В 2004 году физики Эрик Бетциг, Уильям Мёрнер и Штефан Хель были удостоены Нобелевской премии за «создание флуоресцентной микроскопии высокого разрешения». Разработанные ими методики позволили на порядок улучшить разрешающую способность современных оптических микроскопов, хотя долгое время считалось, что оптическая микроскопия достигла своего фундаментального предела разрешения (предела Аббе). Данная задача состоит из 3 частей. В Части A вам предлагается вывести выражение предела разрешающей способности по Аббе. В Части B вам нужно будет познакомиться с явлением флуоресценции и показать, как с ее помощью преодолеть предел Аббе. В Части C вы сможете описать метод улучшения разрешения за счет интерференции.
Часть A. Предел Аббе Объектив микроскопа формирует увеличенное действительное изображение образца. Разрешение микроскопа определяется в первую очередь свойствами объектива. При выводе выражения предела Аббе и далее рассмотрите оптическую систему, состоящую из одной тонкой линзы (объектива).  Как показано на рис. 2., тонкая линза диаметром $D$ помещена между двумя средами с разными коэффициентами преломления: $n$ – слева, со стороны образца, и $n'$ – справа, со стороны изображения. Предел разрешения – расстояние $\Delta_0=AB$ между двумя такими точечными источниками $A$ и $B$, что максимум интенсивности изображения $B$ (точка $B'$) совпадает с минимумом интенсивности изображения $A$ (точка $A'$). В вакууме направление на минимум интенсивности изображения $A'$ источника $A$ определяется из уравнений дифракции Фраунгофера на линзе $D\sin\varphi=1.22\lambda$. При вычислениях не забудьте учесть поправки, связанные с присутствием вещества слева и справа от линзы.
Выразите предел разрешения $\Delta_0=AB$ через $\lambda$ (длина волны света в вакууме), $D$, $n$, $n'$ и $\sin{u}$ (угол $u$ отмечен на рис. 2). При выводе пользуйтесь параксиальным приближением.
Часть B. Понятие флуоресценции Флуоресцентные молекулы и вещества способны поглощать фотоны определенной длины волны $\lambda_1$, а затем в течение короткого времени излучать фотоны с большей длиной волны $\lambda_2>\lambda_1$ (см. рис. 3). Вероятность поглощения молекулой фотона в единицу времени пропорциональна интенсивности падающего на нее излучения $I_1$ и равна $\sigma_1I_1$. Энергия в этом процессе уходит во внешнюю среду  Флуоресценция подчиняется законам квантовой механики и может быть упрощенно описана следующей схемой квантовых состояний (рис. 4).  Для начала будем считать, что флуоресцентная молекула имеет $2$ состояния: основное $S$ и возбужденное $S^*$ (переходы в третье $T$ состояние очень редки). При поглощении фотона $\lambda_1$ молекула переходит из $S$ в $S^*$. С вероятностью $1/\tau_{fl}$ в единицу времени молекула в состоянии $S^*$ испускает фотон $\lambda_2$ и возвращается в $S$.
Изначально система находится в вакууме $n=n'=1$. Экспериментатор может наполнить пространство слева или справа от линзы (рис. 2) маслом. Куда нужно добавить масло, чтобы улучшить разрешение? а) со стороны образца; б) со стороны изображения а) со стороны образца; б) со стороны изображения а) со стороны образца; б) со стороны изображения
Пусть на ансамбль из $N_0\gg{1}$, первоначально находящихся в состоянии $S$, начинает падать излучение с интенсивностью $I_1$ и длиной волны $\lambda_1$. Сколько в среднем молекул $N^*$ будет находиться в состоянии $S^*$, когда система достигнет динамического равновесия?
Постройте график зависимости $N^*(I_1)$, получившейся в пункте B1, и получите приближение при малых $I_1$. В дальнейшем используйте приближение, получившееся в пункте B2. Рассмотрим теперь устройство флуоресцентного микроскопа (рис. 5). Излучение длиной волны $\lambda_1$ фокусируется объективом в плоскости образца. Образец, поглотив фотоны $\lambda_1$, излучает фотоны $\lambda_2$. Испущенные фотоны $\lambda_2$ проходят обратно через объектив и формируют изображение. Специальное зеркало, отражающее $\lambda_1$, но прозрачное для $\lambda_2$ используют, чтобы разделить два вида фотонов по длине волны.  Разрешение в флуоресцентной микроскопии определяется распределением интенсивности излучения $\lambda_1$, падающего на образец. Из-за дифракции его интенсивность в плоскости образца распределена по закону \[I_1(y)=I_1(0)\exp\left(-\cfrac{y^2}{\Delta^2_0}\right),\tag{1}\] где $\Delta_0$ – это предел разрешения Аббе, полученный в части A. Рассмотрим явление стимулированного излучения (STED): если на молекулу в состоянии $S^*$ падает фотон $\lambda_3>\lambda_2, \lambda_1$, молекула может вернуться в состояние $S$, испустив фотон $\lambda'_3=\lambda_3$. Вероятность такого перехода в единицу времени равна $\sigma_3I_3$ (рис. 4). Фотоны $\lambda'_3$, испущенные при стимулированном излучении (STED) не участвуют в формировании изображения. На тех участках образца, где такие переходы происходят, уменьшается число молекул в состоянии $S^*$, а значит и число испущенных фотонов $\lambda_2$. Если максимум интенсивности излучения $\lambda_1$ на образце, совпадет с минимумом интенсивности излучения $\lambda_3$ на образце, то это сузит на нём область, где молекулы могут излучить фотоны $\lambda_2$. Размер этой области изначально был ограничен пределом разрешения $\Delta_0$ (см. формулу (1)), так что такое улучшение будет, фактически, преодолением предела Аббе. На практике это можно сделать следующим образом. Пучок излучения $\lambda_3$ пропускают через диафрагму диаметром $d$. В центре этой диафрагмы устанавливают фазовую пластинку некоторого радиуса. Эта пластинка добавляет фазу $\pi$ прошедшим через нее лучам.
При каком радиусе пластинки $r_0$ минимум интенсивности $\lambda_3$ на образце равен нулю? На практике часто применяются фазовые пластинки с более сложным профилем, которые дают распределение интенсивности $\lambda_3$ на образце $$ I_3(y)=I_{3,\text{max}}\cdot{\left(\cfrac{1}{2}-\cfrac{1}{2}\cos\cfrac{\pi y}{\Delta_0}\right)} $$ Такое распределение также имеет характерную ширину $\Delta_0$. Поскольку мы будем говорить о преодолении предела Аббе, то уместно приближение $y\ll{\Delta_0}$.
Преобразуйте формулу выше, используя приближение $y\ll{\Delta_0}$. Существует два метода использования метода STED: cwSTED (continious wave STED, STED с постоянным облучением) и ptgSTED (pulsed time gated STED, STED с импульсными возбуждением и съемкой).
Пусть образец облучается одновременно двумя лазерами $I_1$ (распределение интенсивности (1)), и $I_3$ (распределение интенсивности из пункта B4). Доля $N^*/N_0$ молекул, находящихся в состоянии $S^*$, может быть записана как $$\cfrac{N^*}{N_0}=A\exp\left(-\cfrac{y^2}{\Delta^2_\text{cwSTED}}\right) $$ На практике мощность $I_{3,\text{max}}$ велика, и $\sigma_3I_{3,\text{max}}\gg{\sigma_1I_1(0)}$. Найдите параметры $A$ и $\Delta_\text{cwSTED}$. Обратите внимание, что величина $\Delta_\text{cwSTED}$ – предел разрешения, который определен так же, как раньше определялся предел разрешения Аббе $\Delta_0$.
Нарисуйте на одном графике качественные зависимости $I_1(y)$, $I_3(y)$ и $N^*(y)/N_0$.
Определите, при каком $I_{3,\text{max}}$ достигается десятикратный выигрыш в разрешении, т.е. $\Delta_\text{cwSTED}=\Delta_0/10$.
Пусть теперь образец облучается в течение времени $\tau_1\ll{\tau_{fl}}$ лазером $I_1$ (распределение интенсивности $(1)$), а после этого в течение времени $\tau_3$ лазером $I_3$ (распределение интенсивности из пункта B4). Доля $N^*/N_0$ молекул, находящихся в состоянии $S^*$, может быть записана как $$\cfrac{N^*}{N_0}=A\exp\left(-\cfrac{y^2}{\Delta^2_\text{pgtSTED}}\right) $$ На практике мощность $I_{3,\text{max}}$ велика, и $\sigma_3I_{3,\text{max}}\gg{\sigma_1I_1(0)}$. Найдите параметры $A$ и $\Delta_\text{pgtSTED}$. Кроме состояний $S$ и $S^*$ флуоресцентная молекула имеет также третье состояние $T$. Переход $S^*\to{T}$ имеет характерное время $\tau_{ISC}$, переход $T\to{S}$ имеет характерное время $\tau_{ph}$, причем $\tau_{ph}\gg{\tau_{ISC}\gg{\tau_{fl}}}, 1/(\sigma_1I_1)$. (Считайте, что из состояния $T$ молекула не возвращается в состояние $S$ за время эксперимента.) Пусть на образец в течение времени $\tau_1'$ падает излучение лазера $\lambda_1$ c распределением \[I_1' = I_{1,\text{max}}'\left( \frac{1}{2} - \frac{1}{2} \cos \frac{\pi y}{\Delta_0} \right).\] Затем в течение некоторого времени $\tau_1$ производится возбуждение флуоресценции тем же лазером $\lambda_1$, но с распределением интенсивности (1). Причем, $\tau_{fl} \ll \tau_1 \ll \tau_{ph}$. Здесь, как и ранее, справедливы приближения пунктов B2 и B4.
Часть С. Интерференционная $4\pi$-микроскопия и улучшение аксиального разрешения В части B были рассмотрены методы, позволяющие улучшить разрешение флуоресцентного микроскопа в плоскости образца. Проблема разрешения вдоль оптической оси стоит более остро – оно изначально хуже. Для решения этой проблемы применяется интерференционная микроскопия.  В такой установке два изображение получается двумя объективами, настроенными на одну и ту же плоскость образца. Сигналы, получаемые с помощью объективов, делятся на призмах $50:50$, причем отраженный луч набирает дополнительную фазу $\pi/2$. В оптическом пути также присутствуют две фазовые пластинки $\varphi_a=3\pi/2$, $\varphi_b=3\pi/2$. С помощью этих оптических элементов излучаемый образцом сигнал делится на несколько пучков с различными фазами и интерферирует, собираясь на детекторах $1$, $2$, $3$ и $4$. Будем считать, что в поле зрения есть единственный точечный источник, смещенный от плоскости, на которую настроены объективы, на $z<\lambda$.
Доля $N^*/N_0$ молекул, находящихся в состоянии $S^*$, может быть записана как $$\cfrac{N^*}{N_0}=A\exp\left(-\cfrac{y^2}{\Delta^2_\text{GSD}}\right). $$ Найдите параметры $A$ и $\Delta_\text{GSD}$.
Пусть интенсивности сигналов, собранных каждым из объективов, равны $I_0$. Найдите интенсивности пучков, получаемых в результате интерференции на детекторах 1, 2, 3 и 4.
Нарисуйте графики найденных в C1 зависимостей.
Выразите $z$ через отношения $I_1/I_3$ и $I_2/I_4$, укажите, при каком сдвиге $z\to{z+\Delta{z}}$ эти отношения остаются неизменными?
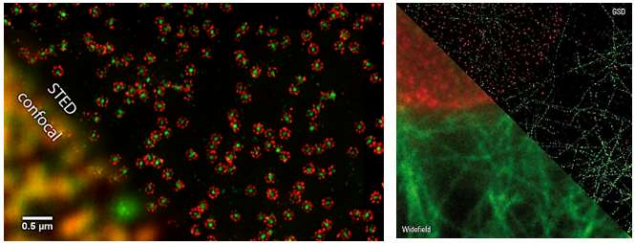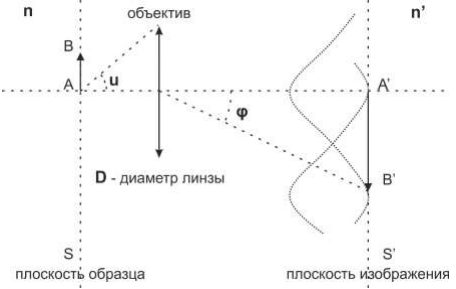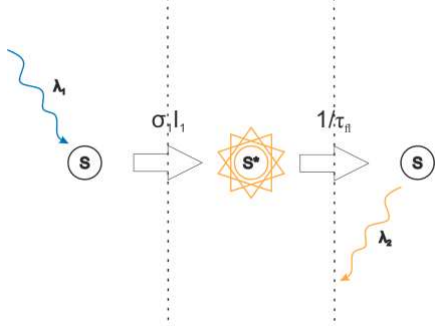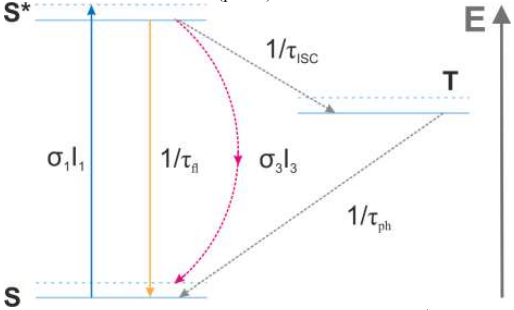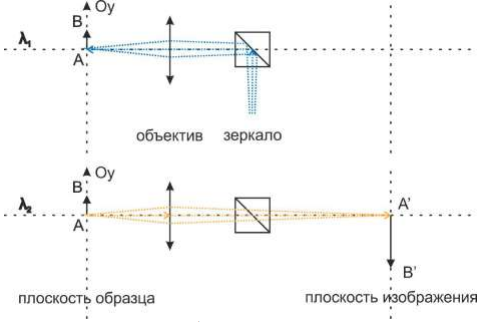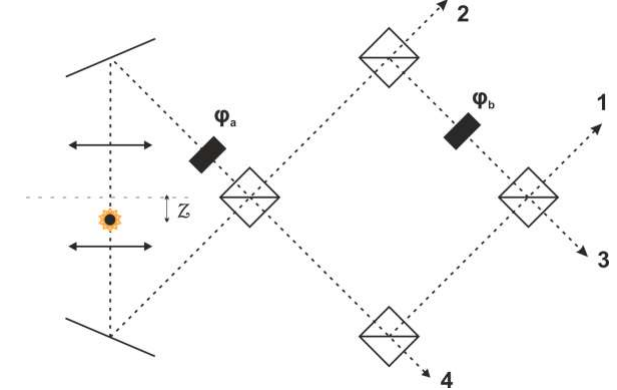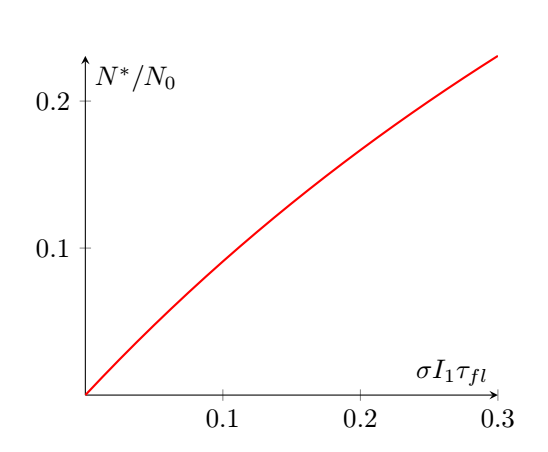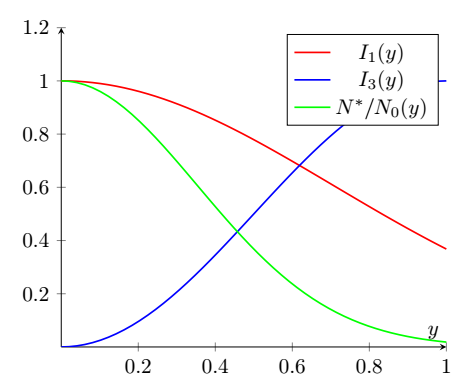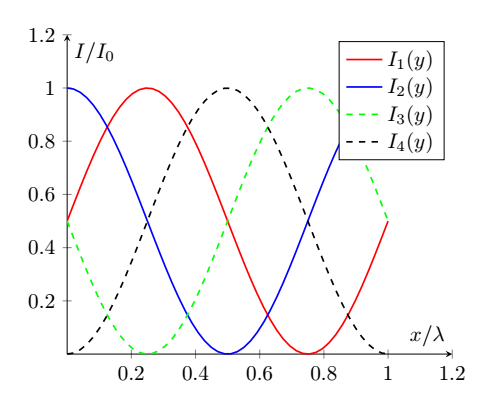
Выразите предел разрешения $\Delta_0=AB$ через $\lambda$ (длина волны света в вакууме), $D$, $n$, $n'$ и $\sin{u}$ (угол $u$ отмечен на рис. 2). При выводе пользуйтесь параксиальным приближением.
Решение: Из-за укорочения длины волны в веществе\[D = 1.22 \sin \phi \frac{\lambda}{n'},\]при этом рассмотрение преломления луча, проходящего через центр линзы дает уравнение\[\frac{AB}{x}=\frac{A'B'}{x'}n'.\]В итоге\[\Delta_0 = AB = \frac{xn'}{x'n}A'B' = 1.22 \frac{\lambda x}{nD} = \frac{0.61 \lambda}{n \sin u}\]
Ответ: \[\Delta_0 = \frac{0.61 \lambda}{n \sin u}\]

Изначально система находится в вакууме $n=n'=1$. Экспериментатор может наполнить пространство слева или справа от линзы (рис. 2) маслом. Куда нужно добавить масло, чтобы улучшить разрешение?  а) со стороны образца; б) со стороны изображения
Решение: На предел разрешения влияет $n$ со стороны образца, поэтому правильный ответ а)
Ответ: а) со стороны образца

Пусть на ансамбль из $N_0\gg{1}$, первоначально находящихся в состоянии $S$, начинает падать излучение с интенсивностью $I_1$ и длиной волны $\lambda_1$. Сколько в среднем молекул $N^*$ будет находиться в состоянии $S^*$, когда система достигнет динамического равновесия?
Решение: Приравняем вероятности переходов:\[ (N_0 - N^*) \sigma_1 I_1 = \frac{N^*}{\tau_{fl}},\]тогда\[N^* = N_0 \frac{\sigma_1 I_1}{\frac{1}{\tau_{fl}} + \sigma_1 I_1}\]
Ответ: \[N^* = N_0 \frac{\sigma_1 I_1}{\frac{1}{\tau_{fl}} + \sigma_1 I_1}\]

Постройте график зависимости $N^*(I_1)$, получившейся в пункте B1, и получите приближение при малых $I_1$.
Решение: В приближении малых $I_1$\[N^* \simeq N_0 \tau_{fl} \sigma I_1\]

При каком радиусе пластинки $r_0$ минимум интенсивности $\lambda_3$ на образце равен нулю?
Решение: Если пренебрегать дифракцией на краях линзы волны после нее синфазно сходятся в точке фокуса, поэтому если площадь пластинки $\pi r_0^2$ будет составлять половину от площади линзы $\pi D^2/4$, то амплитуда волн с фазой отличающихся на $\pi$ совпадает и интенсивность в фокусе окажется равной нулю.
Ответ: \[r_0 = \frac{D}{2\sqrt{2}}\]

Преобразуйте формулу выше, используя приближение $y\ll{\Delta_0}$.
Ответ: \[ I_3(y) \simeq I_{3,\text{max}} \cdot \frac{\pi^2 y^2}{4\Delta_0^2}\]

Пусть образец облучается одновременно двумя лазерами $I_1$ (распределение интенсивности (1)), и $I_3$ (распределение интенсивности из пункта B4). Доля $N^*/N_0$ молекул, находящихся в состоянии $S^*$, может быть записана как $$\cfrac{N^*}{N_0}=A\exp\left(-\cfrac{y^2}{\Delta^2_\text{cwSTED}}\right) $$ На практике мощность $I_{3,\text{max}}$ велика, и $\sigma_3I_{3,\text{max}}\gg{\sigma_1I_1(0)}$. Найдите параметры $A$ и $\Delta_\text{cwSTED}$. Примечание: Используйте приближение $\cfrac{1}{1+x}\approx{1-x}\approx{e^{-x}}{,}x\ll{1}$.

 Условие равновесия:\[ \sigma_1I_1 N^* = (N_0 - N^*) (\sigma_3 I_3 + \tau_{fl}^{-1}). \]Подстановка вида зависимости от $y$ приводит к результату:\[ N^* = N_0 \frac{\sigma_1 I_1(0) e^{-y^2/\Delta_0^2}}{\sigma_1 I_1(0) e^{-y^2/\Delta_0^2} + \sigma_3 I_{3,\text{max}}\frac{1}{2} \left(1 - \cos \frac{\pi y}{\Delta_0} \right) + \tau_{fl}^{-1}} \simeq N_0 \tau_{fl} \sigma_1 I_1(0)  e^{-\frac{y^2}{\Delta_0^2} \left( 1+ \frac{\pi^2}{4} \tau_{fl} \sigma_3 I_{3,\text{max}} \right)}\]

Ответ:

 \[ A= \tau_{fl} \sigma_1 I_1(0) \]\[\Delta_\text{cwSTED} = \frac{\Delta_0}{\sqrt{1+ \frac{\pi^2}{4} \tau_{fl} \sigma_3 I_{3,\text{max}}}}\]
Решение: Условие равновесия:\[ \sigma_1I_1 N^* = (N_0 - N^*) (\sigma_3 I_3 + \tau_{fl}^{-1}). \]Подстановка вида зависимости от $y$ приводит к результату:\[ N^* = N_0 \frac{\sigma_1 I_1(0) e^{-y^2/\Delta_0^2}}{\sigma_1 I_1(0) e^{-y^2/\Delta_0^2} + \sigma_3 I_{3,\text{max}}\frac{1}{2} \left(1 - \cos \frac{\pi y}{\Delta_0} \right) + \tau_{fl}^{-1}} \simeq N_0 \tau_{fl} \sigma_1 I_1(0) e^{-\frac{y^2}{\Delta_0^2} \left( 1+ \frac{\pi^2}{4} \tau_{fl} \sigma_3 I_{3,\text{max}} \right)}\]
Ответ: \[ A= \tau_{fl} \sigma_1 I_1(0) \]\[\Delta_\text{cwSTED} = \frac{\Delta_0}{\sqrt{1+ \frac{\pi^2}{4} \tau_{fl} \sigma_3 I_{3,\text{max}}}}\]

Нарисуйте на одном графике качественные зависимости $I_1(y)$, $I_3(y)$ и $N^*(y)/N_0$.

Определите, при каком $I_{3,\text{max}}$ достигается десятикратный выигрыш в разрешении, т.е. $\Delta_\text{cwSTED}=\Delta_0/10$.
Ответ: \[I_{3,\text{max}}=\frac{396}{\pi^2 \tau_{fl} \sigma_3 }\]

Пусть теперь образец облучается в течение времени $\tau_1\ll{\tau_{fl}}$ лазером $I_1$ (распределение интенсивности $(1)$), а после этого в течение времени $\tau_3$ лазером $I_3$ (распределение интенсивности из пункта B4). Доля $N^*/N_0$ молекул, находящихся в состоянии $S^*$, может быть записана как  $$\cfrac{N^*}{N_0}=A\exp\left(-\cfrac{y^2}{\Delta^2_\text{pgtSTED}}\right)  $$  На практике мощность $I_{3,\text{max}}$ велика, и $\sigma_3I_{3,\text{max}}\gg{\sigma_1I_1(0)}$. Найдите параметры $A$ и $\Delta_\text{pgtSTED}$.
Решение: После включения импульса $\lambda_1$ количество молекул в возбужденном состоянии равно $N_1(y)=N_0 \sigma_1 \tau_1 I_1(y)$. После включения импульса $\lambda_3$ их количество уменьшится до\[ N^*(y) = N_1(y) e^{-\sigma_3 I_3(y) \tau_3}.\]Подстановка приводит к результату\[ N^*(y) = N_0 \sigma_1 \tau_1 I_1(0) e^{-\frac{y^2}{\Delta_0^2}\left[ 1 + \frac{\pi^2 }{4} \sigma_3 \tau_3 I_{3,\text{max}} \right]}\]
Ответ: \[A=\tau_1\sigma_1I_1(0)\]\[ \Delta_\text{pgtSTED}=\frac{\Delta_0}{\sqrt{1+\frac{\pi^2}{4} \tau_3 \sigma_3 I_{3,\text{max}}}}\]

Доля $N^*/N_0$ молекул, находящихся в состоянии $S^*$, может быть записана как  $$\cfrac{N^*}{N_0}=A\exp\left(-\cfrac{y^2}{\Delta^2_\text{GSD}}\right).  $$  Найдите параметры $A$ и $\Delta_\text{GSD}$.
Решение: Время $\tau_{ISC} \gg \tau_{fl}, 1/(\sigma_1 I_1)$ поэтому можно считать, что переход $S^* \to T$ является «возмущением» равновесного состояния $S$ и $S^*$. В каждый момент времени равновесие между количеством молекул $N$ в состоянии $S$ и количеством молекул $N^*$ в состоянии $S^*$ задается соотношением\[ \frac{N^*}{\tau_{fl}} = N \sigma_1 I_1' \quad \Rightarrow \quad N^* = (N+N^*) \frac{\tau_{fl}\sigma_1I_1'}{\tau_{fl}\sigma_1I_1' + 1}\]при этом общее количество молекул в состояниях $S$ и $S^*$ меняется только из-за перехода $S^* \to T$, т.е. $\dot{(N+N^*)} = - \frac{N^*}{\tau_{ISC}}$. После освещения светом $I_1'(y)$ в течении $\tau_1'$ мы имеем\[\begin{split}N^*(y,\tau_1')+ N(y,\tau_1') = N_0 e^{-\frac{\tau_1'}{\tau_{ISC}} \frac{\tau_{fl}\sigma_1I_1'(y)}{\tau_{fl}\sigma_1I_1'(y) + 1}} \simeqN_0 e^{-\frac{\tau_1'}{\tau_{ISC}} \tau_{fl}\sigma_1I_{1,\text{max}}' \frac{\pi^2}{4\Delta_0^2}y^2}\end{split}\]Во время освещения светом $I_1(y)$ в течении времени $\tau_1$ будет происходить ровно такой же процесс и\[\begin{split}N^*(y) &= N_0 \frac{\tau_{fl}\sigma_1I_1(y)}{\tau_{fl}\sigma_1I_1(y) + 1} e^{-\frac{\tau_1'}{\tau_{ISC}} \tau_{fl}\sigma_1I_{1,\text{max}}' \frac{\pi^2}{4\Delta_0^2}y^2} e^{-\frac{\tau_1}{\tau_{ISC}} \frac{\tau_{fl}\sigma_1I_1(y)}{\tau_{fl}\sigma_1I_1(y) + 1}} \simeq\\&\simeqN_0 \tau_{fl}\sigma_1I_1(0) e^{-\frac{y^2}{\Delta_0^2}} e^{-\frac{\tau_1'}{\tau_{ISC}} \tau_{fl}\sigma_1I_{1,\text{max}}' \frac{\pi^2}{4\Delta_0^2}y^2} e^{-\frac{\tau_1}{\tau_{ISC}} \tau_{fl}\sigma_1I_1(0)}\end{split} \]
Ответ: \[A=\tau_{fl}\sigma_1I_1(0) e^{-\frac{\tau_1}{\tau_{ISC}} \tau_{fl}\sigma_1I_1(0)}\]\[\Delta_{GSD} = \frac{\Delta_0}{\sqrt{1+\frac{\pi^2 \tau_1' \tau_{fl}}{4\tau_{ISC}} \sigma_1 I'_{1,\text{max}}}}\]

Пусть интенсивности сигналов, собранных каждым из объективов, равны $I_0$. Найдите интенсивности пучков, получаемых в результате интерференции на детекторах 1, 2, 3 и 4.
Решение: Рассмотрим комплексную амплитуду поля в разных точках по отношению к амплитуде поля после каждого из объективов. Приходит сверхуПриходит снизуУходит наверхУходит внизЛевая призма$e^{ikz+i\varphi_a}$$e^{-ikz}$$\frac{1}{\sqrt{2}} \left( e^{ikz+i\varphi_a+i\pi/2} +e^{-ikz} \right)$$\frac{1}{\sqrt{2}} \left( e^{ikz+i\varphi_a} +e^{-ikz+i\pi/2} \right)$Верхняя призма-$\frac{1}{\sqrt{2}} \left( e^{ikz+i\varphi_a+i\pi/2} +e^{-ikz} \right)$$E_2=\frac{1}{2} \left( e^{ikz+i\varphi_a+i\pi/2} +e^{-ikz} \right)$$\frac{1}{2} \left( e^{ikz+i\varphi_a+i\pi/2} +e^{-ikz} \right) e^{i\pi/2}$Нижняя призма$\frac{1}{\sqrt{2}} \left( e^{ikz+i\varphi_a} +e^{-ikz+i\pi/2} \right)$-$\frac{1}{2} \left( e^{ikz+i\varphi_a} +e^{-ikz+i\pi/2} \right) e^{i\pi/2}$$E_4=\frac{1}{2} \left( e^{ikz+i\varphi_a} +e^{-ikz+i\pi/2} \right)$Правая призма$\frac{1}{2} \left( e^{ikz+i\varphi_a+i\pi/2} +e^{-ikz} \right) e^{i\pi/2}e^{i \varphi_b}$$\frac{1}{2} \left( e^{ikz+i\varphi_a} +e^{-ikz+i\pi/2} \right) e^{i\pi/2}$$E_1$$E_3$ Непосредственно из таблицы\[ E_2 = \frac{1}{2} \left( e^{ikz+i\varphi_a+i\pi/2} +e^{-ikz} \right) = \cos{kz}\]\[I_2/I_0 = |E_2|^2 = \cos^2 kz = \frac{1}{2} \left( 1 + \cos 2kz \right)]и[ E_4 = \frac{1}{2} \left( e^{ikz+i\varphi_a} +e^{-ikz+i\pi/2} \right) = \sin kz][I_4/I_0 = |E_4|^2 = \sin^2 kz = \frac{1}{2} \left( 1 - \cos 2kz \right).]Складывая с учетом фазы поле волн, приходящих сверху и снизу на правую призму, получим[ E_1 = \frac{1}{2\sqrt{2}} \left( e^{ikz+i\varphi_a+i\pi/2} +e^{-ikz} \right) e^{i\pi/2}e^{i \varphi_b}e^{i\pi/2} + \frac{1}{2\sqrt{2}} \left( e^{ikz+i\varphi_a} +e^{-ikz+i\pi/2} \right) e^{i\pi/2} = \frac{i}{\sqrt{2}} \left(\cos kz + \sin kz\right) ][ I_1/I_0= |E_1|^2 = \frac{1}{2} \left(1 + \sin 2 kz\right) ]и[ E_3 = \frac{1}{2\sqrt{2}} \left( e^{ikz+i\varphi_a+i\pi/2} +e^{-ikz} \right) e^{i\pi/2}e^{i \varphi_b}+ \frac{1}{2\sqrt{2}} \left( e^{ikz+i\varphi_a} +e^{-ikz+i\pi/2} \right) e^{i\pi/2}e^{i\pi/2} = \frac{1}{\sqrt{2}} \left(\cos kz-\sin kz \right) ][ I_3/I_0= |E_3|^2 = \frac{1}{2} \left(1 - \sin 2 kz\right) ] | | Приходит сверху | Приходит снизу | Уходит наверх | Уходит вниз | | --- | --- | --- | --- | --- | | Левая призма | $e^{ikz+i\varphi_a}$ | $e^{-ikz}$ | $\frac{1}{\sqrt{2}} \left( e^{ikz+i\varphi_a+i\pi/2} +e^{-ikz} \right)$ | $\frac{1}{\sqrt{2}} \left( e^{ikz+i\varphi_a} +e^{-ikz+i\pi/2} \right)$ | | Верхняя призма | - | $\frac{1}{\sqrt{2}} \left( e^{ikz+i\varphi_a+i\pi/2} +e^{-ikz} \right)$ | $E_2=\frac{1}{2} \left( e^{ikz+i\varphi_a+i\pi/2} +e^{-ikz} \right)$ | $\frac{1}{2} \left( e^{ikz+i\varphi_a+i\pi/2} +e^{-ikz} \right) e^{i\pi/2}$ | | Нижняя призма | $\frac{1}{\sqrt{2}} \left( e^{ikz+i\varphi_a} +e^{-ikz+i\pi/2} \right)$ | - | $\frac{1}{2} \left( e^{ikz+i\varphi_a} +e^{-ikz+i\pi/2} \right) e^{i\pi/2}$ | $E_4=\frac{1}{2} \left( e^{ikz+i\varphi_a} +e^{-ikz+i\pi/2} \right)$ | | Правая призма | $\frac{1}{2} \left( e^{ikz+i\varphi_a+i\pi/2} +e^{-ikz} \right) e^{i\pi/2}e^{i \varphi_b}$ | $\frac{1}{2} \left( e^{ikz+i\varphi_a} +e^{-ikz+i\pi/2} \right) e^{i\pi/2}$ | $E_1$ | $E_3$ |
Ответ: \[I_1 = \frac{I_0}{2} \left(1 + \sin \frac{4\pi z}{\lambda}\right) \]\[I_2 = \frac{I_0}{2} \left( 1 + \cos \frac{4\pi z}{\lambda} \right)\]\[I_3 = \frac{I_0}{2} \left(1 - \sin \frac{4\pi z}{\lambda} \right) \]\[I_4 = \frac{I_0}{2} \left( 1 - \cos \frac{4\pi z}{\lambda} \right)\]

Нарисуйте графики найденных в C1 зависимостей.

Выразите $z$ через отношения $I_1/I_3$ и $I_2/I_4$, укажите, при каком сдвиге $z\to{z+\Delta{z}}$ эти отношения остаются неизменными?
Решение: \[\frac{I_1}{I_3} = \frac{1 + \sin \frac{4\pi z}{\lambda}}{1 - \sin \frac{4\pi z}{\lambda}}, \quad \frac{I_2}{I_4} = \frac{1 + \cos \frac{4\pi z}{\lambda}}{1 - \cos \frac{4\pi z}{\lambda}} \]
Ответ: При сдвиге на $\Delta z = \lambda/2$ отношения остаются неизменными.
Темы:
T, Оптика, Волновая оптика, 2019, Сборы XY, Y, Современная физика